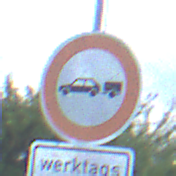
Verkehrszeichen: VerbotPersonenkraftwagenMitAnhaenger
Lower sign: ZeitangabenMitBeschraenkungAufWochentage7
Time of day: MorningAfternoon
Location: Outdoor (Nature)
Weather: PartlyCloudy
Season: NotSpecified
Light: Natural